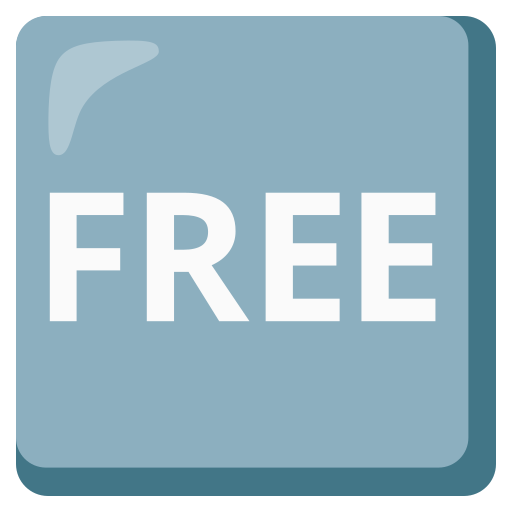
Emoji: 🆓